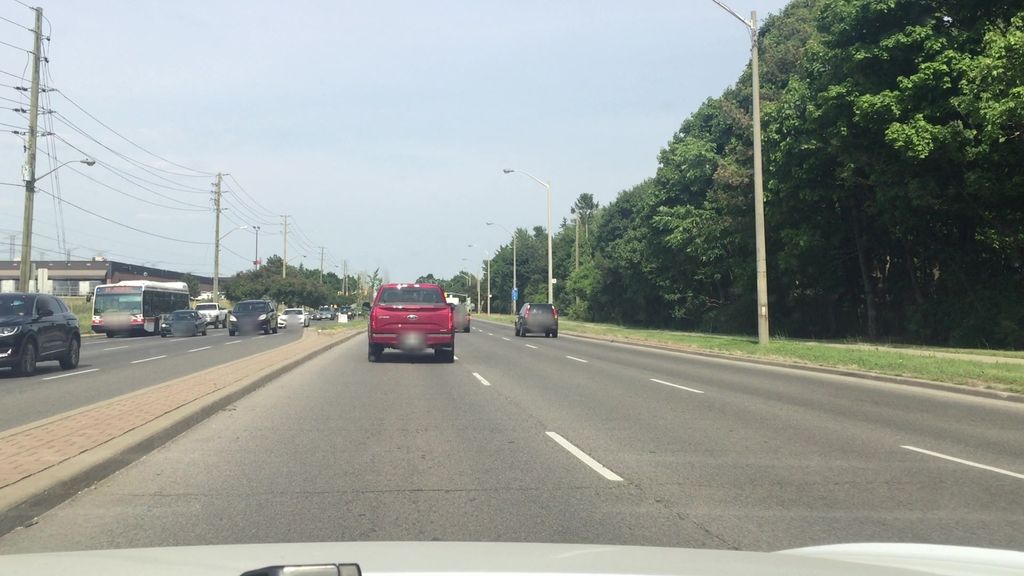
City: toronto